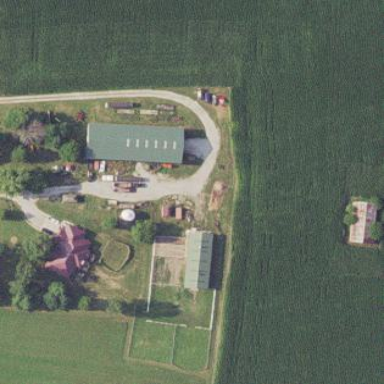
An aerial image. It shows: Farmyard area.